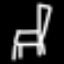
Label: chair